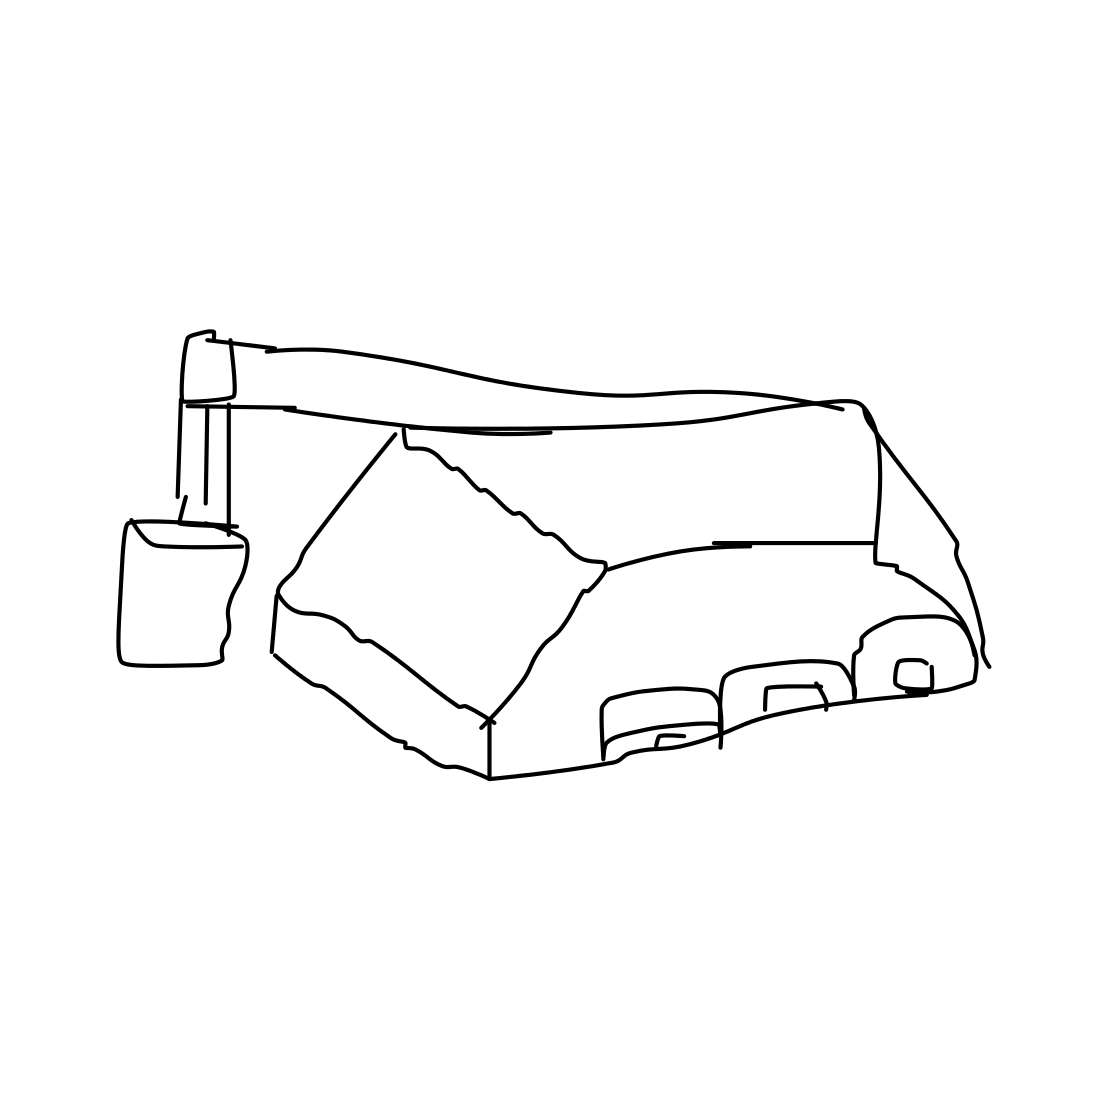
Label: crane (machine)